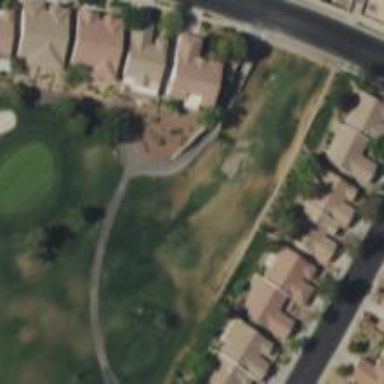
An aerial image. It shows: Golf cartpath that is also road path.